Field crop: maize
Growth stage: 2
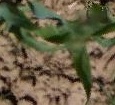
Species: maize